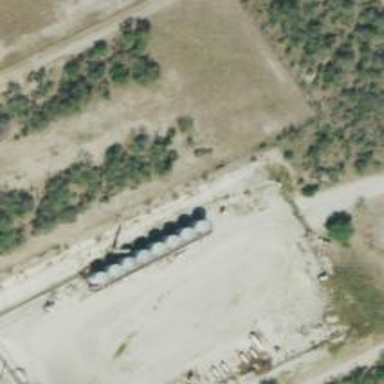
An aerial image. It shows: Storage tank that is man-made.